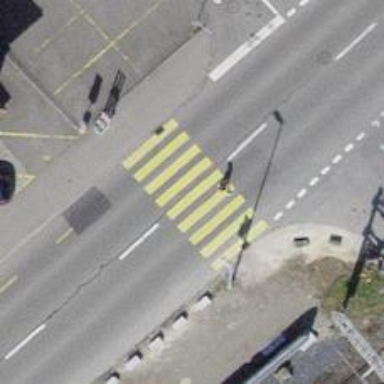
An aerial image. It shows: Marked road crossing.